Question: Hello everyone i want to store the attendance of student into the database, i can populate the stored name of user to JTable and current date but i want to save JTextfield values into the database as well new records should be save to database as next day.
I am using rs2xml to populate jtabel as well sqlite manager(firefox addon) regarding database.
code :
'''
private void update_table(){
try{
Connection con=connectdatabse.ConnecrDb;
String sql = "select * from studentinfo";
PreparedStatement pst = con.prepareStatement(sql);
ResultSet rs = pst.executeQuery();
TableStudent.setModel(DbUtils.resultSetToTableModel(rs));//TableStudent is variable of JTable
}
catch(Exception e){
JOptionPane.showMessageDialog(null, e);
'''
}
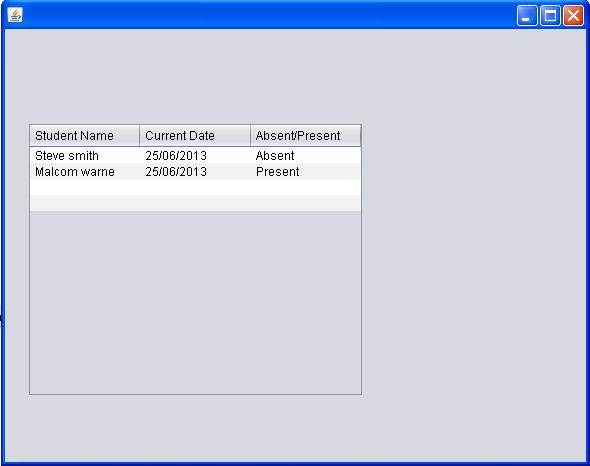
Answer: ## GUI Design
You don't need to have the current date in the JTable. You can put it in a JLabel above the JTable.
It would be a better user experience (ux) if you put the present / absent boolean in the JTable as a JCheckBox before the name. This makes your GUI look more like a paper roll book.
I wish I could draw you a picture of the GUI I have in mind. I hope my description helps.
## Database Design
I would suggest a relational database with the following tables.
'''
Student
-------
Student ID
Student Last Name
Student First Name
...
'''
Student ID is an auto-incrementing integer defined as the primary (clustering) key of the table.
'''
School Date
-----------
School Date
'''
This table has a row for each day that's a part of the school year. This way, your code doesn't have to worry about weekends or school holidays. If the current date is in the table, it's a school day.
You have to create and load this table before the school year or semester starts.
School Date descending is the primary (clustering) key for the table.
'''
Attendance
----------
Attendance ID
School Date
Student ID
Present / Absent
'''
Attendance ID is an auto-incrementing integer defined as the primary (clustering) key of the table.
Student ID is a foreign key that points back to the Student table and defines which student was present / absent.
I hope that this is enough information to get you started.